You are looking at the unprocessed time series of a bearing vibration snapshot. What is the most likely bearing condition (normal, inner_race, outer_race, ball)?
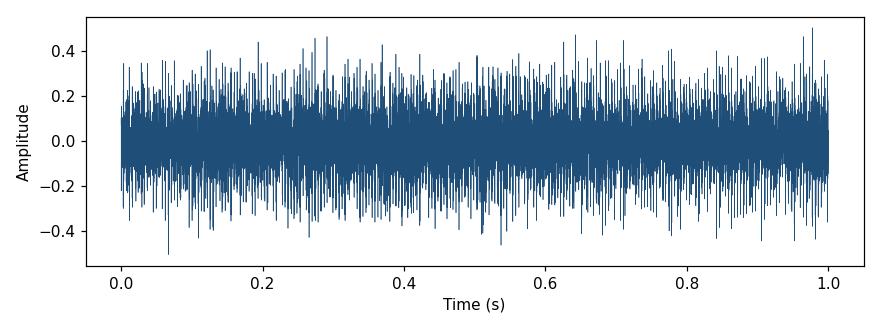
Answer: outer_race